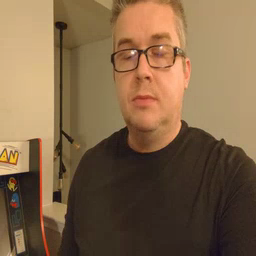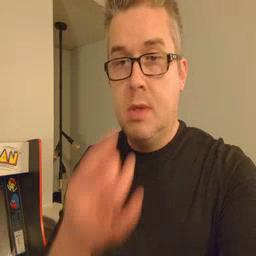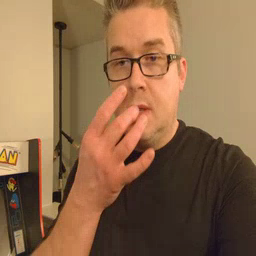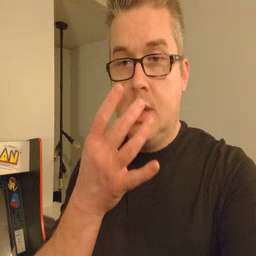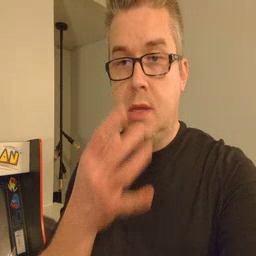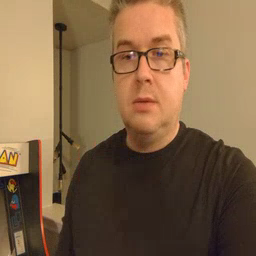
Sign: snack